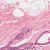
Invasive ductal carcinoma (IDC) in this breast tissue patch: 0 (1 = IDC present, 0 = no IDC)